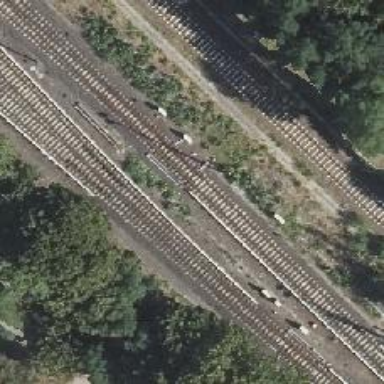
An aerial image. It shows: Railway switch with the turnout side on the left.